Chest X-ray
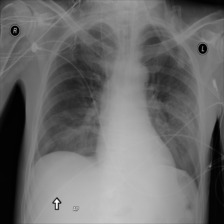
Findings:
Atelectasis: negative
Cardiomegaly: negative
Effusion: negative
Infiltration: positive
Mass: negative
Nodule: negative
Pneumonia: negative
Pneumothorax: negative
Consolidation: negative
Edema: positive
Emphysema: negative
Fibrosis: negative
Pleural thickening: negative
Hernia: negative